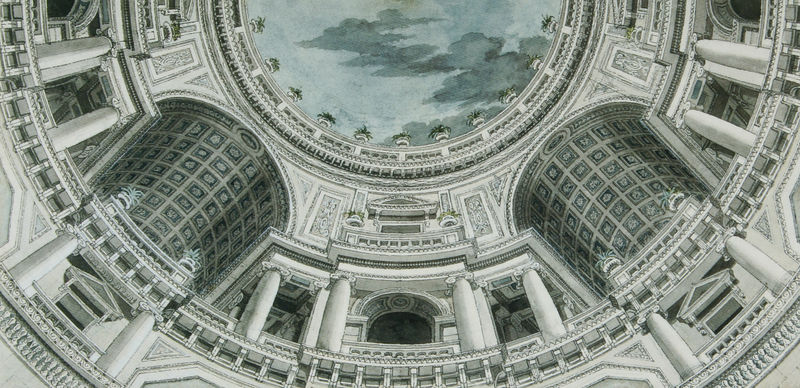
Titel: Entwurf zur Stuckdecke des Thronsaals, Variante
Künstler: Pietro Gonzaga
Standort: St. Petersburg
Institution: Schloss Pawlowsk
Schlagwörter: blau, dunkel, gemälde, himmel, schatten, weiß, wolken, aquarell, grün, ocker, ausschnitt, blumen, fenster, grau, hell, licht, marmor, pfeiler, raum, schwarz, säule, säulen, türkis, zeichnung, ausblick, blick, gebäude, wolke, malerei, ornament, architektur, barock, bild, brüstung, kirche, decke, pflanzen, theater, renaissance, kreis, rund, amphoren, schalen, ansicht, bogen, italien, perspektive, studie, giebel, grafik, empore, saal, rundbogen, kuppel, treppen, detail, ornamente, stuck, vasen, geländer, galerie, halle, bögen, töpfe, gang, umgang, gewölbe, antike, gemalt, balustrade, dom, druck, schwarz weiß, stich, wässrig, entwurf, architrav, kapitelle, pantheon, halbrund, fries, dreiecksgiebel, sims, schein, gesims, graugrün, obergaden, untersicht, ionisch, apsis, graublau, palmen, ballustrade, kulisse, tempel, kassetten, kassettendecke, konsolen, deckengemälde, fresko, konkav, konvex, musterbuch, illusion, lirche, triumphbogen, kassette, öffnungen, tympanon, nischen, deckenmalerei, kasettendecke, schäfte, tonnengewölbe, zentralbau, froschperspektive, gänge, okulus, opaion, rotunde, ordnung, rundbau, perspektivisch, rundgang, prospekt, barrock, tondi, architektir, baluster, medaillons, zeichnug, kiche, kupel, illusionsmalerei, scheinarchitektur, deckenfresko, wölbungen, quadratura, verkröpfung, architectur, architekturstudie, grassi, innraum, kasettendecken, mittelspiegel, momument, scenae frons, tunnengewölbe, klassizisztisch, trompe l'oeil